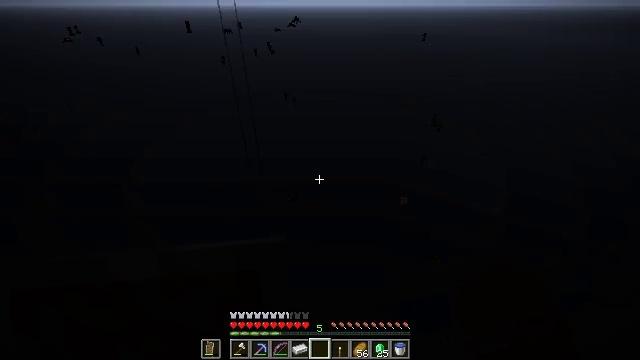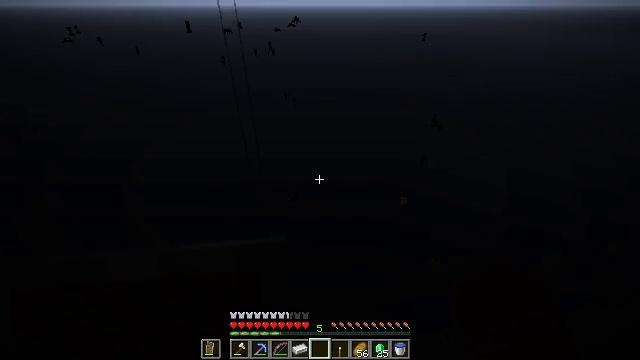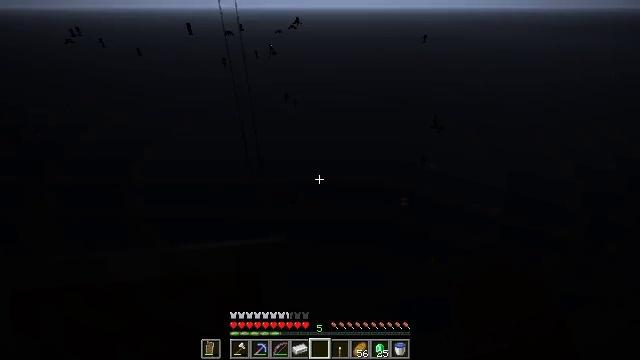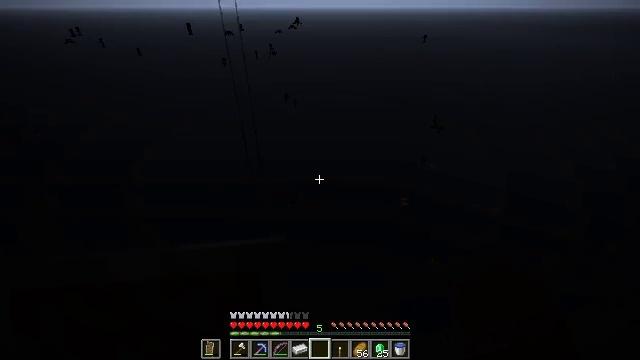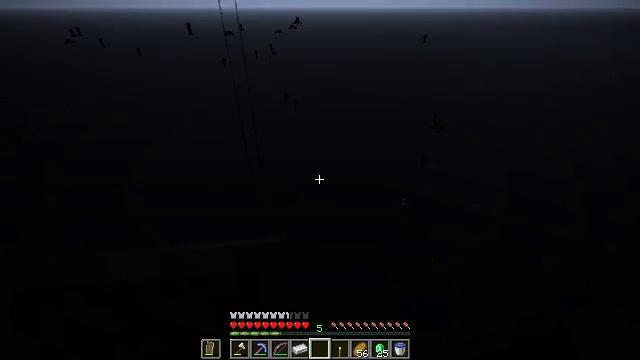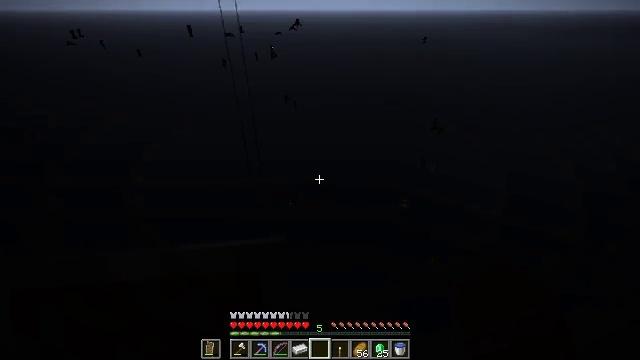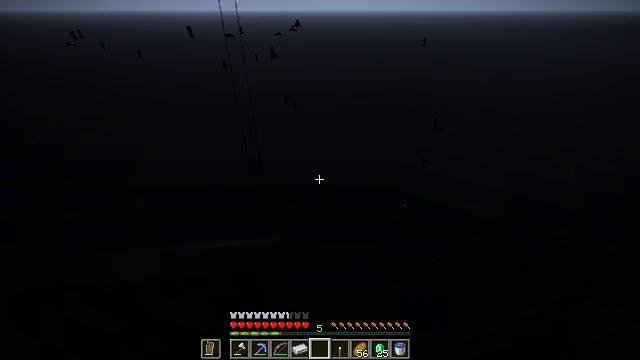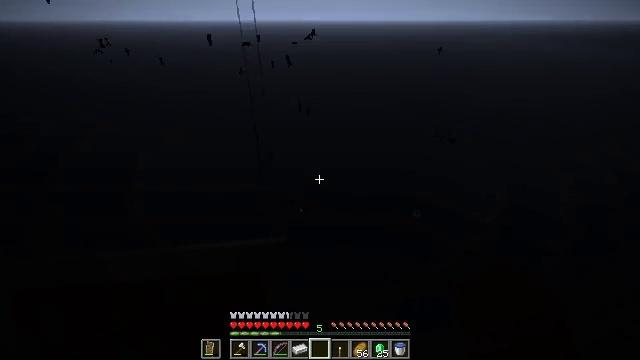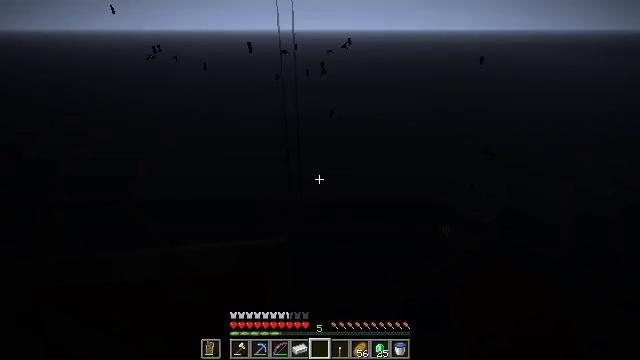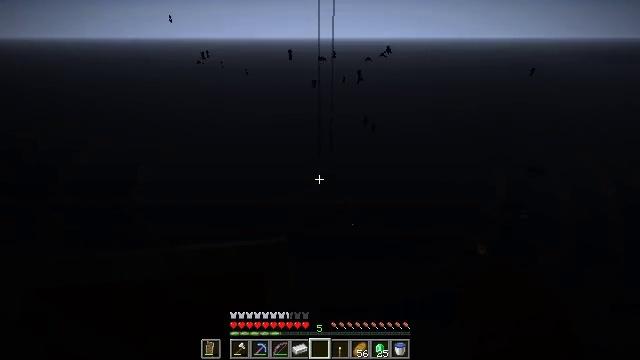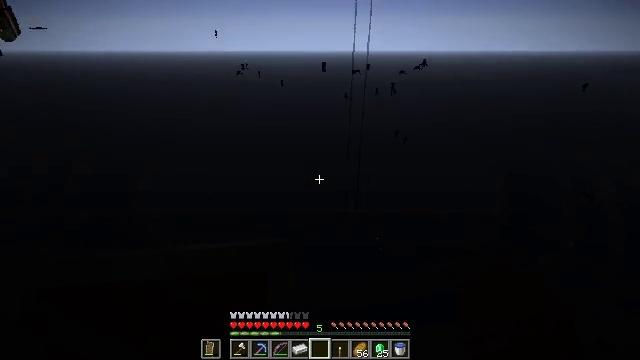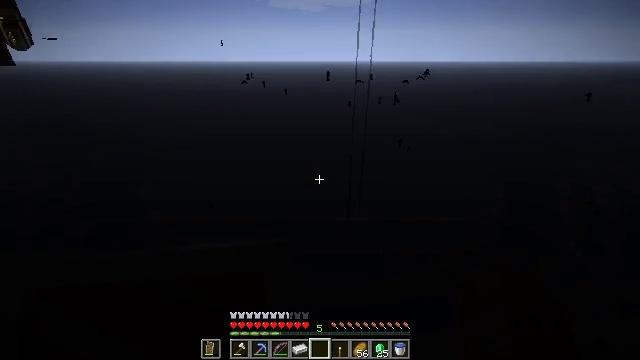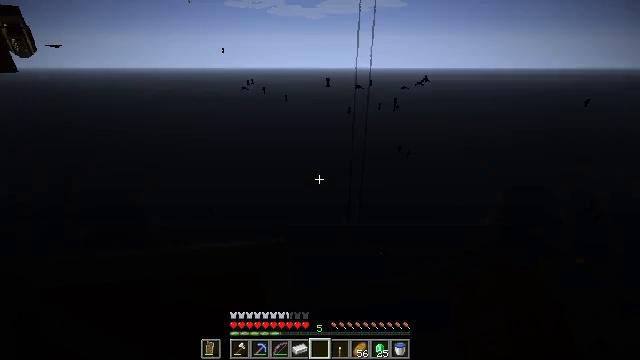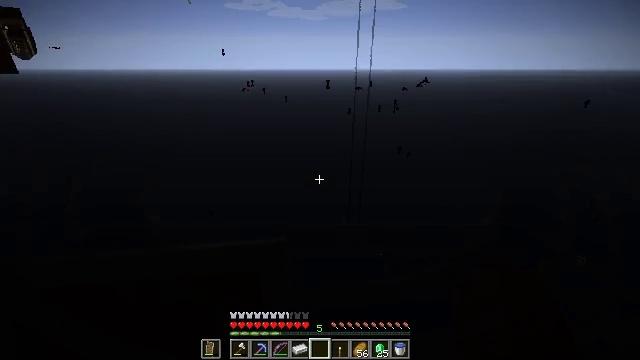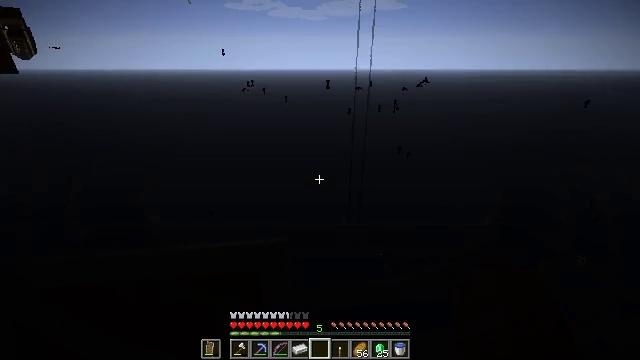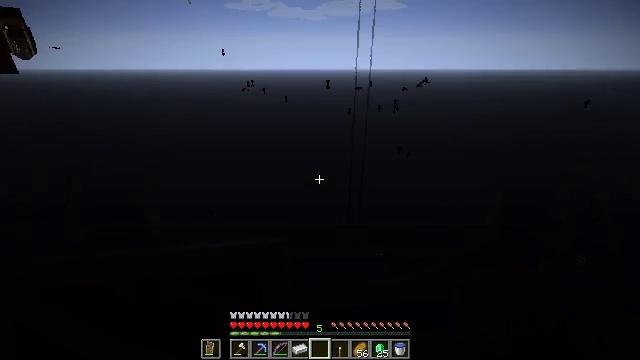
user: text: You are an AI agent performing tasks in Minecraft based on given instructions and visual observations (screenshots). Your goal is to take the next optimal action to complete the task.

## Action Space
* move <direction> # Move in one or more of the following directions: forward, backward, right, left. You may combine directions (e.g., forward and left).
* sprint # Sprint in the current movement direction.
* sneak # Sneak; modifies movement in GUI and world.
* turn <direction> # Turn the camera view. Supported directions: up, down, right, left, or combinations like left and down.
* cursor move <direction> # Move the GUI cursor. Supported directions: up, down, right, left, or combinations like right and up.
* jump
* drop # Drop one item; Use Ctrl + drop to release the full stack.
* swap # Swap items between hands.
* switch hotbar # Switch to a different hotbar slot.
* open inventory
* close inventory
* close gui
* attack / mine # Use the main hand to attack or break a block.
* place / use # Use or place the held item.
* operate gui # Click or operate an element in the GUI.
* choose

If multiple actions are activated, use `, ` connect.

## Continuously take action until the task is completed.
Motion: motion action
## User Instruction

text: Mine the composter block.
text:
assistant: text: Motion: no_op
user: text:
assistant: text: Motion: no_op
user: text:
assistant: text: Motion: no_op
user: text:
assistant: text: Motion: no_op
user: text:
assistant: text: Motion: no_op
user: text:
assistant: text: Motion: no_op
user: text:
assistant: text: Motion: turn left and up
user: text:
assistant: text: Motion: turn left and up
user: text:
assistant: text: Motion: turn left and up
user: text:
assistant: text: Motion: turn left and up
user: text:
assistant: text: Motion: turn up
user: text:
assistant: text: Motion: turn up
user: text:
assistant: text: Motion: no_op
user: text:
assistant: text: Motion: no_op
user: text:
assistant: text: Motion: no_op
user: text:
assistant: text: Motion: no_op
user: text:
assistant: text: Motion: no_op
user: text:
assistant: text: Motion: no_op
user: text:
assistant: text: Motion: turn left
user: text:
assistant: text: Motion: turn left
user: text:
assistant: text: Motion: turn left and down
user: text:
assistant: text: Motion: turn left
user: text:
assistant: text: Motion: turn left and up
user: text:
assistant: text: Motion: turn left and up
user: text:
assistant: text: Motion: turn up
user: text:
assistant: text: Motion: turn right
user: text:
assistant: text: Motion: no_op
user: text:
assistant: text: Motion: no_op
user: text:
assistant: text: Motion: no_op
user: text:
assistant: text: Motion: no_op